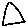
Label: triangle